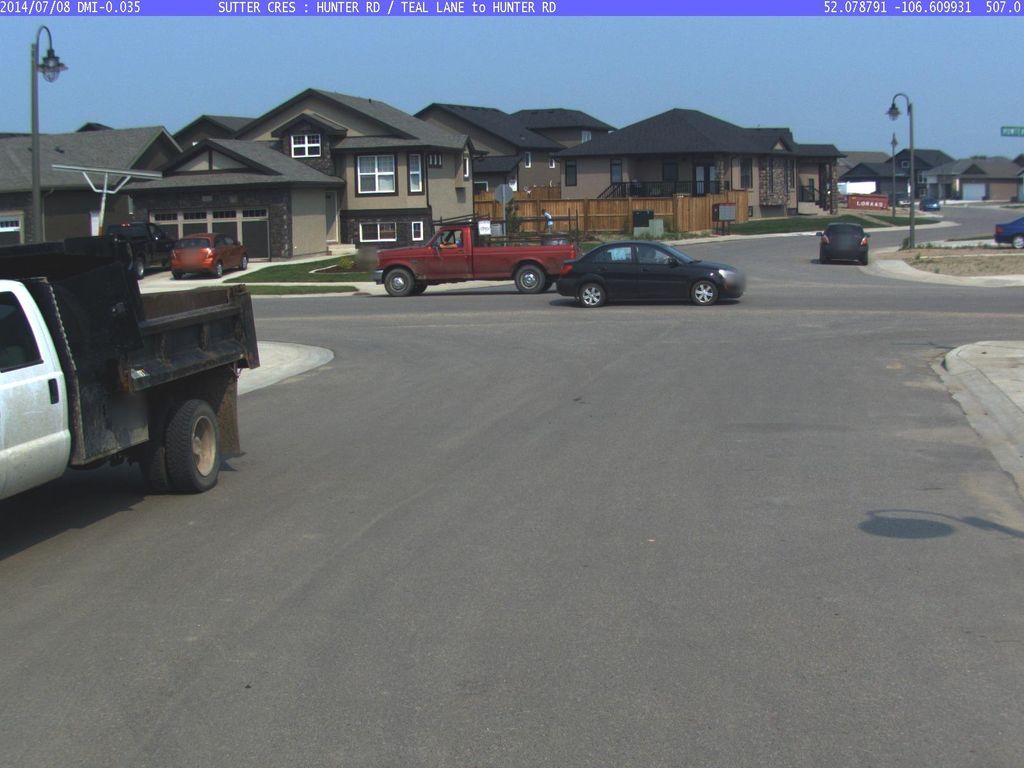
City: saskatoon